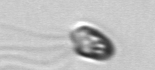
Label: flagellate_morphotype1